Question: Whenever I want to parse the string '"0"' in Java to '0' (int) it throws a InvalidInt-Error.
'"1"''"2"'
Other numbers don't work as well.
I'm fetching the HTML source code of a PHP-File from my web page and this web page only displays one number.
Code:
'''
String[] result = sourceCode.trim().split("<br>");
for (int i = 0; i < result.length; i++)
{
result[i] = result[i].trim().replace("
", "").replace("
", "");
}
if (Integer.parseInt(result[0]) > 0)
{
//Do Something
}
'''

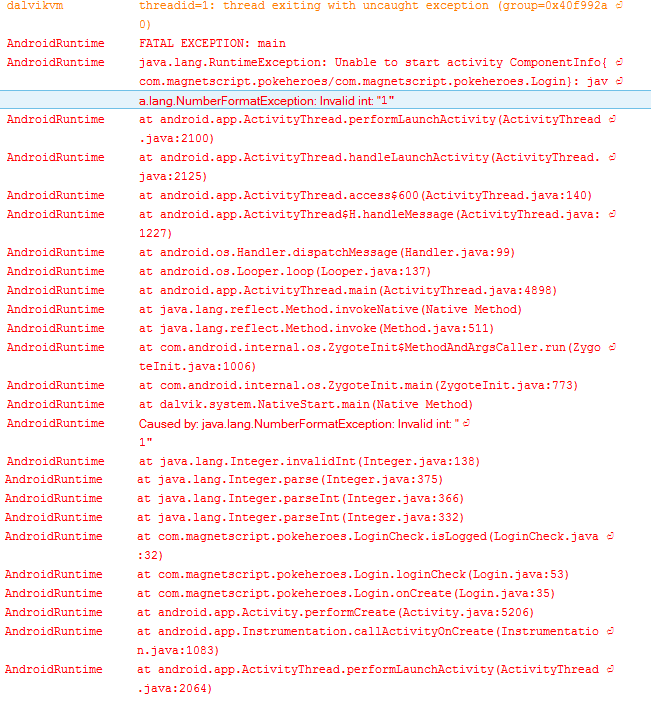
Answer: With the information provided in the comments below the question, it turns out that you have the <URL> repeatedly at the beginning of your String. You can do the following to remove it:
'''
final String ZERO_WIDTH_NO_BREAK_SPACE = "";
String good = result[0].replace(ZERO_WIDTH_NO_BREAK_SPACE, "");
'''
---
Also, there is one 'TAB' hidden inbetween all those characters. Get rid of it with
'''
good = good.replaceAll("\s+", "");
'''